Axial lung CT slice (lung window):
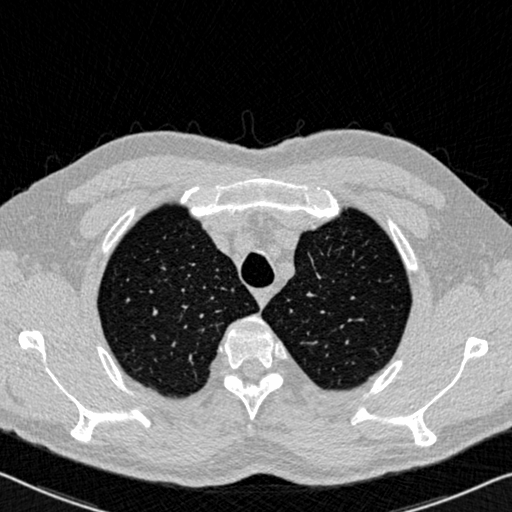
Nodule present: no